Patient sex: M
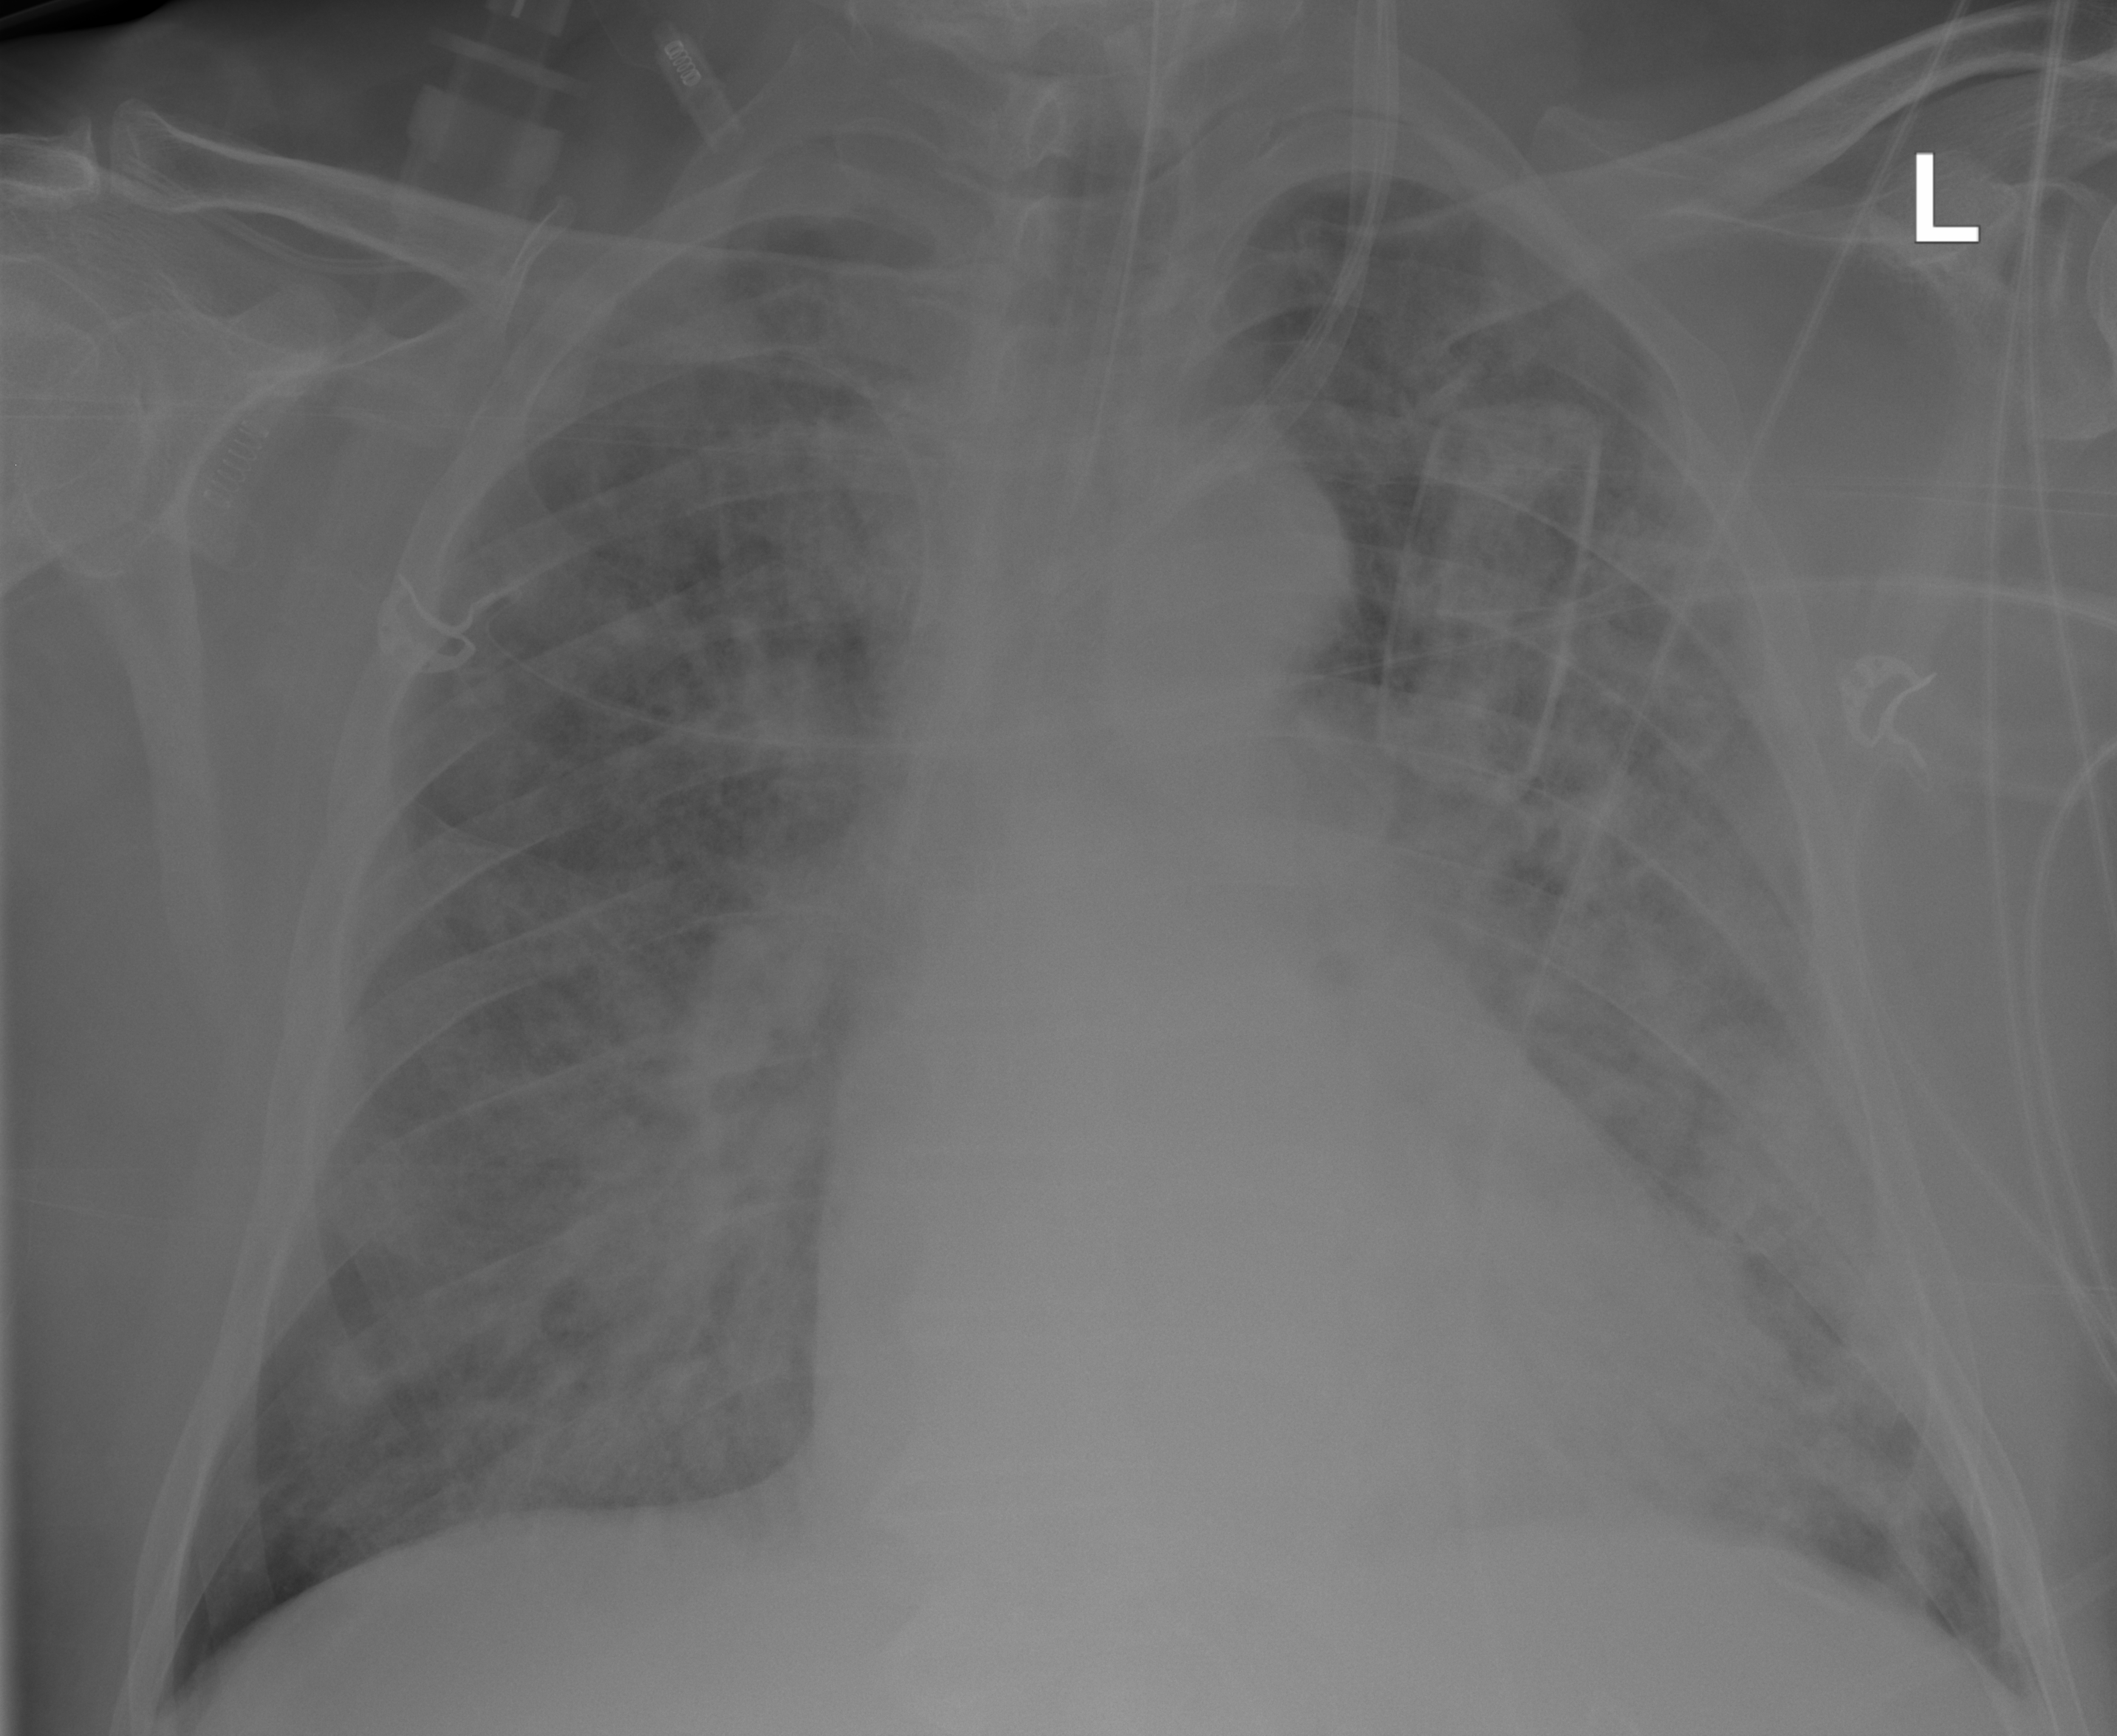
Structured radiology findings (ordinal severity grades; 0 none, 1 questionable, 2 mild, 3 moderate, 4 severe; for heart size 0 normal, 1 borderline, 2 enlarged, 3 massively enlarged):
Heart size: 0
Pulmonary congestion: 1
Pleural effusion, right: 0
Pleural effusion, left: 0
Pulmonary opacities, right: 3
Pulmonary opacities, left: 3
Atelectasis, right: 0
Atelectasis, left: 0